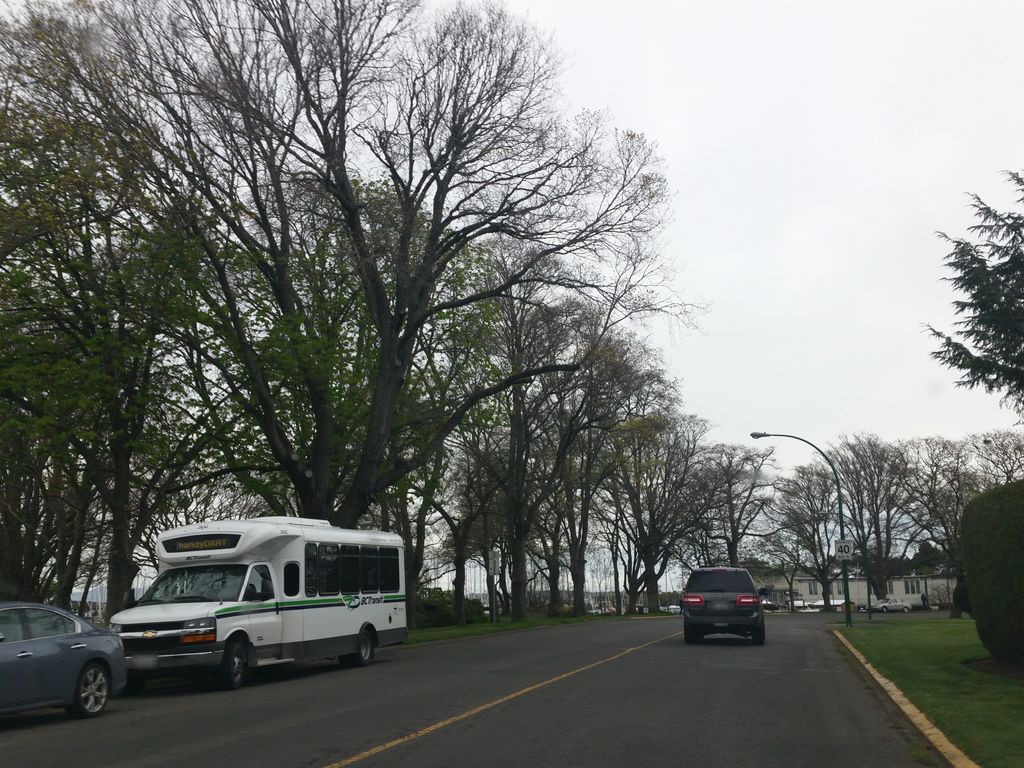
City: victoria